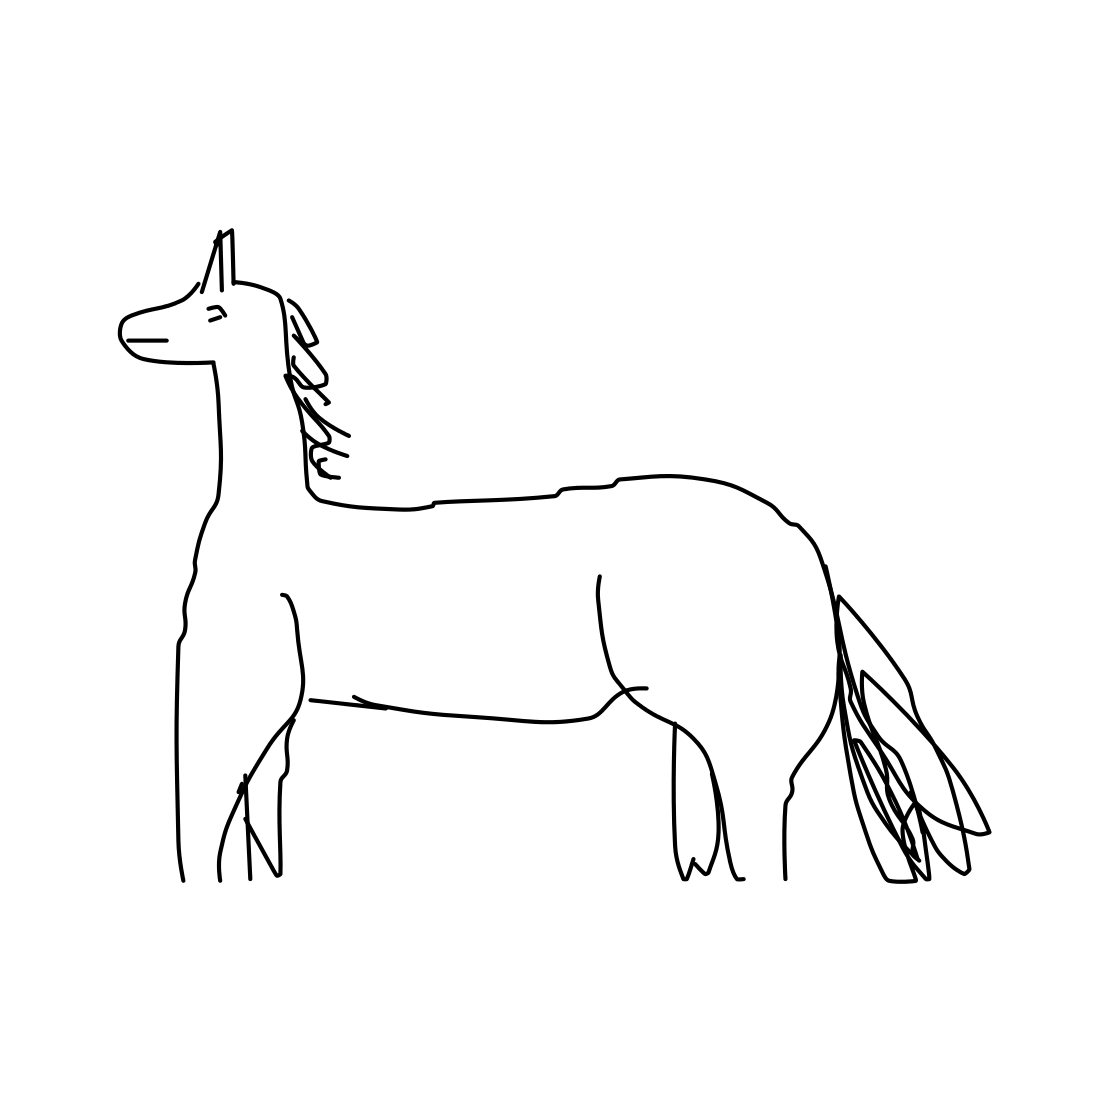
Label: horse